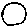
Label: circle